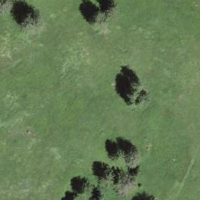
EUNIS habitat code: 25
Species observed at this site:
Filipendula ulmaria